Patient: sex M, age 49
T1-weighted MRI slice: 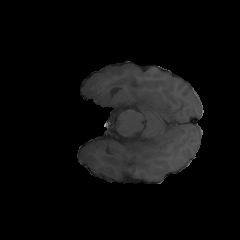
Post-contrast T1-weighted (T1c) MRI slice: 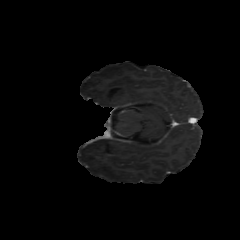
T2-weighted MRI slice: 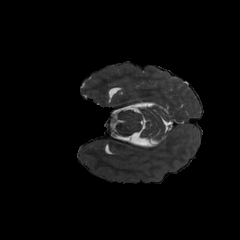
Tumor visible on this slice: no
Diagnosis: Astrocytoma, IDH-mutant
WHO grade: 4